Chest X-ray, PA view. Patient: 21 years old, sex F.
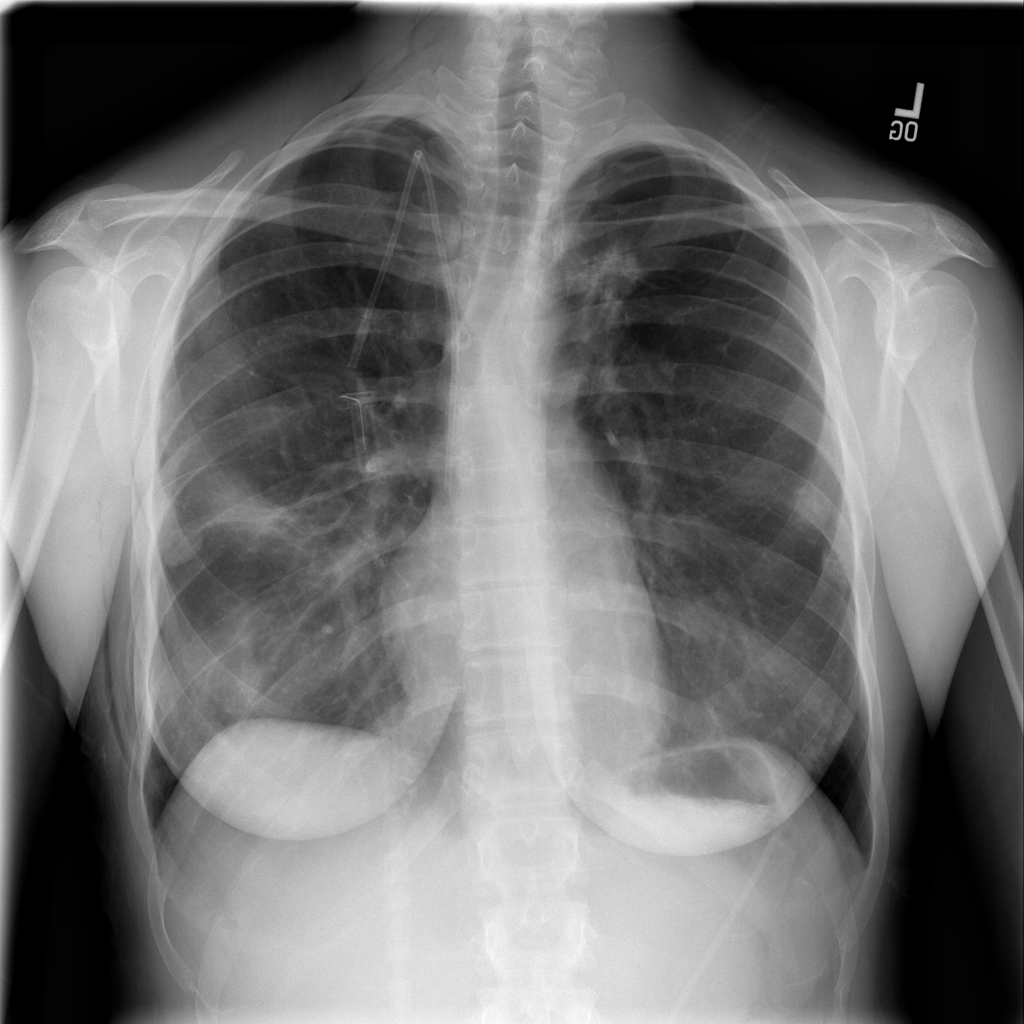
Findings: Emphysema, Pneumothorax